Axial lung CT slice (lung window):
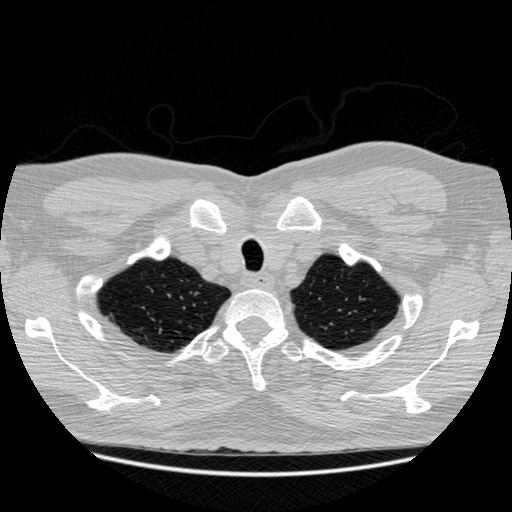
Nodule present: no